Field crop: maize
Growth stage: 2
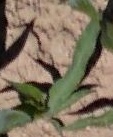
Species: maize